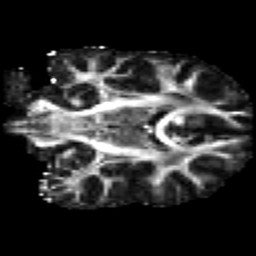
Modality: FA
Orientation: coronal
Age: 24
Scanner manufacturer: siemens
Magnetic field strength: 3 T
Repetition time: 2.2 s
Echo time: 0.084 s